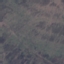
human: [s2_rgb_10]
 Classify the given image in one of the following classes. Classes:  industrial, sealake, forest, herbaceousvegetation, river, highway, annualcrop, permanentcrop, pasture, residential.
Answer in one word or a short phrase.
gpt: HerbaceousVegetation